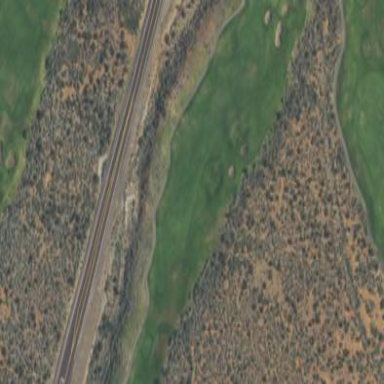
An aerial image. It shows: Area of rough grass used for golf.